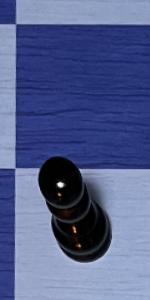
Label: Pawn_Black